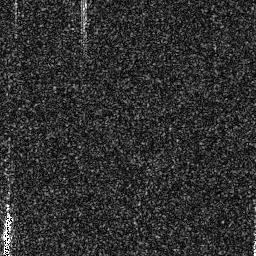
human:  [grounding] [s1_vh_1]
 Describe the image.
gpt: In the satellite image, there is  <ref>1 medium ship </ref> <box>[[0, 80, 6, 99, 0]]</box> located at bottom left.